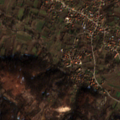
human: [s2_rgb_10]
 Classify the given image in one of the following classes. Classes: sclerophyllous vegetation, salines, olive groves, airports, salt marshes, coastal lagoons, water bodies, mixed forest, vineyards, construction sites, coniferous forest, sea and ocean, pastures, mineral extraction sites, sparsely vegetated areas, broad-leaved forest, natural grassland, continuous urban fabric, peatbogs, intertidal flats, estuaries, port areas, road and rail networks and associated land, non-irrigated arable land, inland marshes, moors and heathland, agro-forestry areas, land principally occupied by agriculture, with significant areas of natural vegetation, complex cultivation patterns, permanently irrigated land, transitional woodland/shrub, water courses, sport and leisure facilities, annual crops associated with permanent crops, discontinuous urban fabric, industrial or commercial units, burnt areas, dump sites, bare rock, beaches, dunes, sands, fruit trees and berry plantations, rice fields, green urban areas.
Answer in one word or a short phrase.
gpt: discontinuous urban fabric, complex cultivation patterns, land principally occupied by agriculture, with significant areas of natural vegetation, broad-leaved forest, transitional woodland/shrub